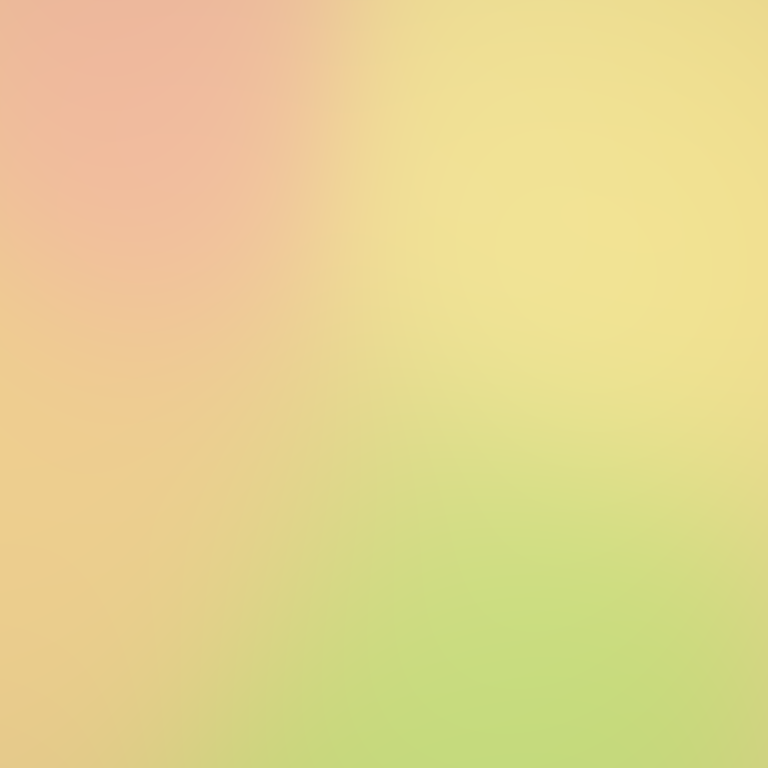
Abstract light effect, smooth gradient from soft peach to gentle yellow, calm atmosphere, diffuse light, no room, no furniture, no objects.